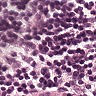
Metastatic tissue present: no